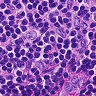
Metastatic tissue present: no